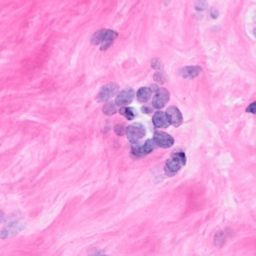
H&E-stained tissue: Breast